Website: bh-photo
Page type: receipt
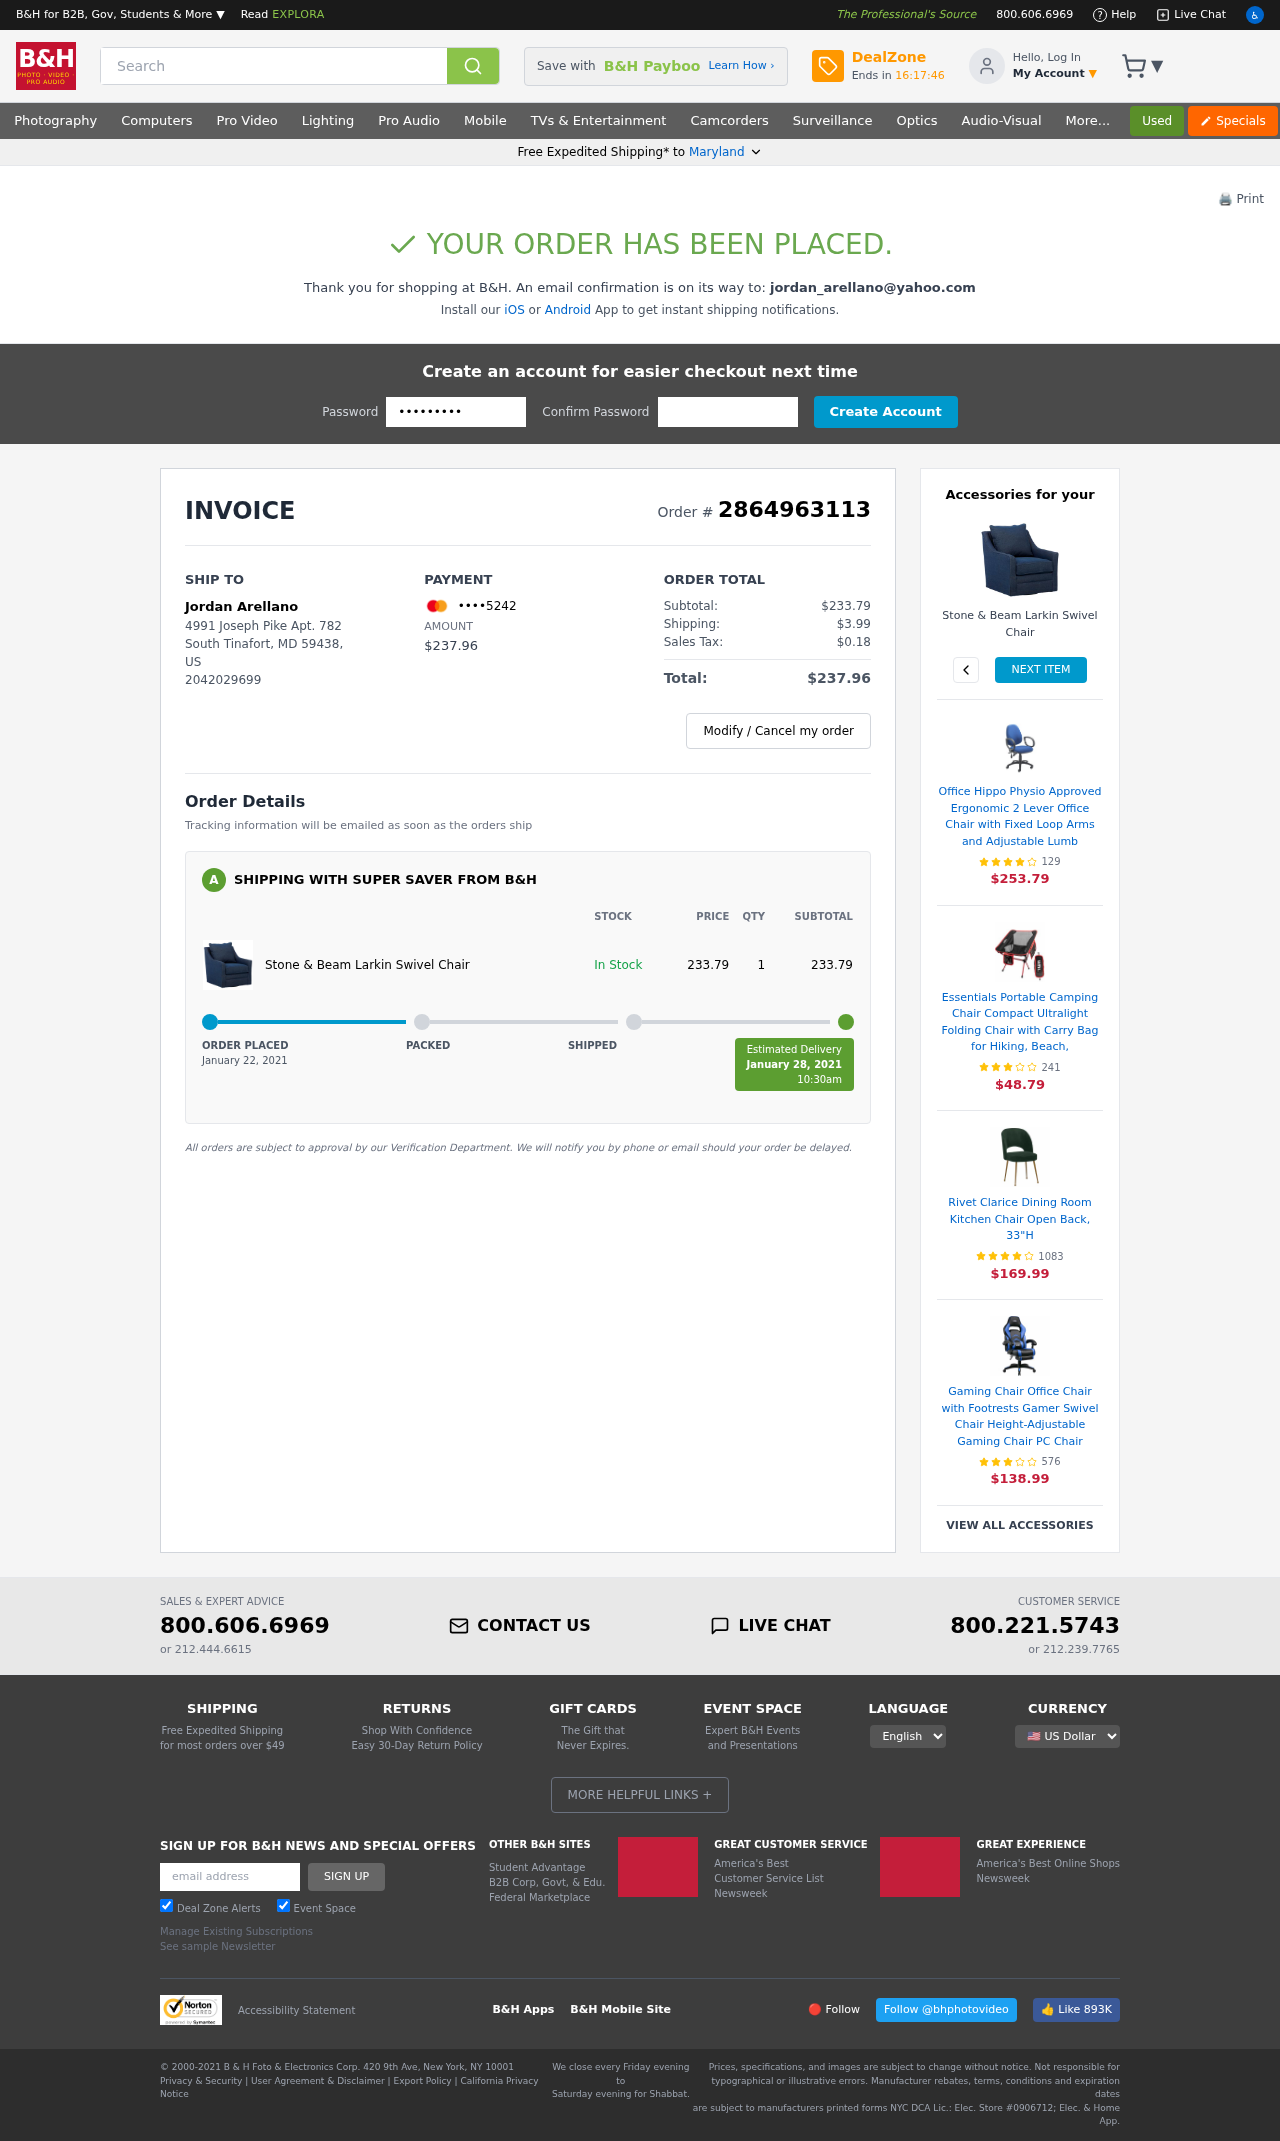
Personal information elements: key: PII_CARD_LAST4
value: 5242
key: PII_CITY
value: South Tinafort
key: PII_EMAIL
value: jordan_arellano@yahoo.com
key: PII_FULLNAME
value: Jordan Arellano
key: PII_PHONE
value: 2042029699
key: PII_POSTCODE
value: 59438
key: PII_STATE
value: Maryland
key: PII_STATE_ABBR
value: MD
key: PII_STREET
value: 4991 Joseph Pike Apt. 782
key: PII_COUNTRY_CODE
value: US
Product elements: key: PRODUCT1_NAME
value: Stone & Beam Larkin Swivel Chair
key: PRODUCT1_PRICE
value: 233.79
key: PRODUCT1_QUANTITY
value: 1
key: PRODUCT1_NAME2
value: Stone & Beam Larkin Swivel Chair
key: PRODUCT2_NAME
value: Office Hippo Physio Approved Ergonomic 2 Lever Office Chair with Fixed Loop Arms and Adjustable Lumb
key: PRODUCT2_NUM_RATINGS
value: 129
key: PRODUCT2_PRICE
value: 253.79
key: PRODUCT3_NAME
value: Essentials Portable Camping Chair Compact Ultralight Folding Chair with Carry Bag for Hiking, Beach,
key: PRODUCT3_NUM_RATINGS
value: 241
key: PRODUCT3_PRICE
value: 48.79
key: PRODUCT4_NAME
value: Rivet Clarice Dining Room Kitchen Chair Open Back, 33"H
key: PRODUCT4_NUM_RATINGS
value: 1083
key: PRODUCT4_PRICE
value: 169.99
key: PRODUCT5_NAME
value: Gaming Chair Office Chair with Footrests Gamer Swivel Chair Height-Adjustable Gaming Chair PC Chair
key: PRODUCT5_NUM_RATINGS
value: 576
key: PRODUCT5_PRICE
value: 138.99
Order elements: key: ORDER_ID
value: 2864963113
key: ORDER_TOTAL
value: $237.96
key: ORDER_SUBTOTAL
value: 233.79
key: ORDER_SUBTOTAL
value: $233.79
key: ORDER_SHIPPING_COST
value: $3.99
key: ORDER_TAX
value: $0.18
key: ORDER_DATE
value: January 22, 2021
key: ORDER_DELIVERY_DATE
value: January 28, 2021
Search elements: key: HEADER_SEARCH
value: Search